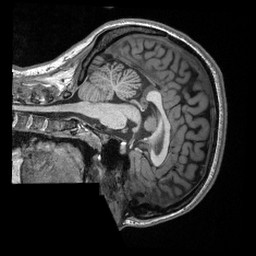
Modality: T1w
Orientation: sagittal
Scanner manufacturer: siemens
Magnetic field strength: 3 T
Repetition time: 2.3 s
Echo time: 0.00308 s